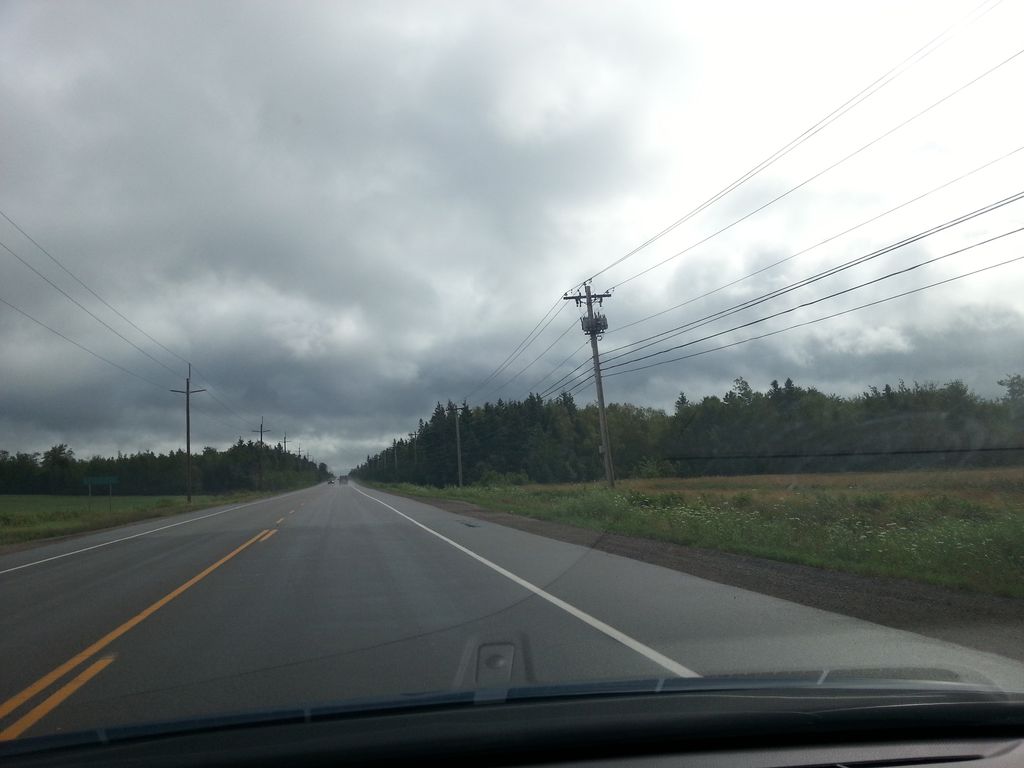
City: charlottetown